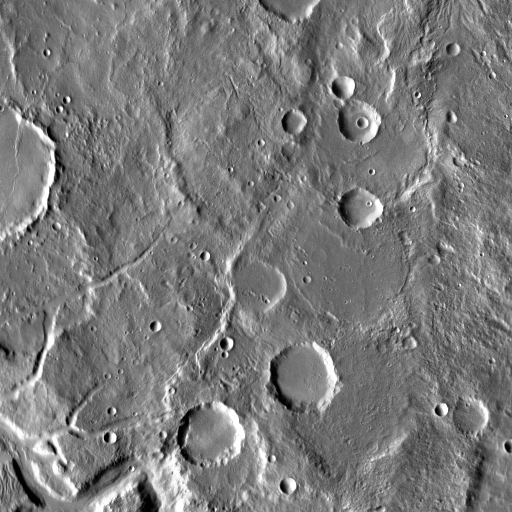
Crater classes present: Background, Other, Buried, Secondary